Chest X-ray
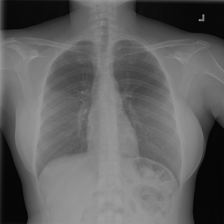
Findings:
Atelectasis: negative
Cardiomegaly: negative
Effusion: negative
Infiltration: negative
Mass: negative
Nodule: negative
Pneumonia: negative
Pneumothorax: negative
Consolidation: positive
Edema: negative
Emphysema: negative
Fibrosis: negative
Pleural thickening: negative
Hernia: negative